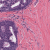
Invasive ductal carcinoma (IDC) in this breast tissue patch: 0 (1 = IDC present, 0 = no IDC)